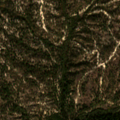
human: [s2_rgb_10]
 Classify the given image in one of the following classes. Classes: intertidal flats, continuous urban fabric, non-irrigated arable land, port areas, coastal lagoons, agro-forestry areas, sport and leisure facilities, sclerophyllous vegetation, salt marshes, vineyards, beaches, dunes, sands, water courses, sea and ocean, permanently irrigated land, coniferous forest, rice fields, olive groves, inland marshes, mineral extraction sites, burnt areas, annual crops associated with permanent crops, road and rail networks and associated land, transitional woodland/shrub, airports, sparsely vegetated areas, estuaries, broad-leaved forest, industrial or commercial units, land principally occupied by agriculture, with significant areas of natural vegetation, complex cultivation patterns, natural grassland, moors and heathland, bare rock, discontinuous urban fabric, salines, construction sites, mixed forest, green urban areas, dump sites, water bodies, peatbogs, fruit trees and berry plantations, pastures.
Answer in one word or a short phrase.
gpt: broad-leaved forest, mixed forest